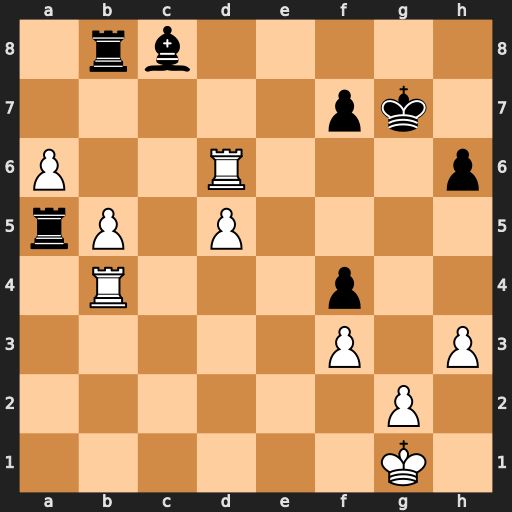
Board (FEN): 1rb5/5pk1/P2R3p/rP1P4/1R3p2/5P1P/6P1/6K1
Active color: w
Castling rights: -
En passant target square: -
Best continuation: Rd8 Rbxb5 Rxb5